Question: So, I'm basically trying to do a TicTacToe game on React, and I've managed to create squares but when I click one of them, the square goes a little bit down, why?

'''
.square {
height: 70px;
width: 70px;
background-color: #fff;
border: 1px solid #000;
outline: none;
margin: 2px;
}
.board {
display: flex;
flex-direction: column;
justify-content: center;
align-items: center;
width: 400px;
height: 400px;
}
'''
And one more thing, in my VsCode, React components doesn't automatically close, it stays like but, I want it to be when I save.
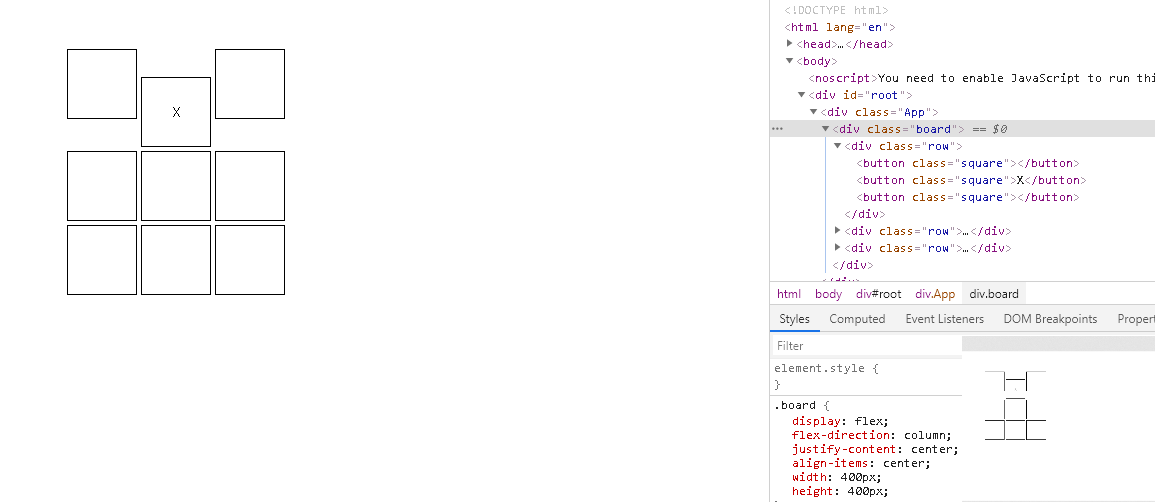
Answer: You need to add 'vertical-align: top;' to your '.square'.
The 'display' of 'button's are default 'inline-block', and the 'vertical-align' is set to 'baseline'.
When there are empty ones and one with content, the content(which is the character 'x') will automatically align to the baseline of the rest - and since others are empty, it'll align to the bottom of their box.
You can solve this problem by adding 'vertical-align: top' to the buttons:
'''
.square {
height: 70px;
width: 70px;
background-color: #fff;
border: 1px solid #000;
outline: none;
margin: 2px;
}
.row-2 .square {
vertical-align: top;
}
'''
'''
<h2>Before</h2>
<div class="row">
<button class="square"></button>
<button class="square">x</button>
<button class="square"></button>
</div>
<h2>After</h2>
<div class="row-2">
<button class="square"></button>
<button class="square">x</button>
<button class="square"></button>
</div>
'''